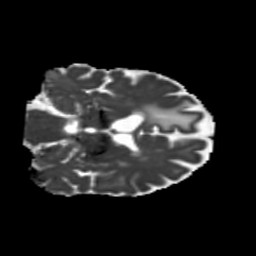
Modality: MD
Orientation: coronal
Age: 56
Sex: male
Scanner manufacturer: siemens
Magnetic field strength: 3 T
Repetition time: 5.25 s
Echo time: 0.08 s